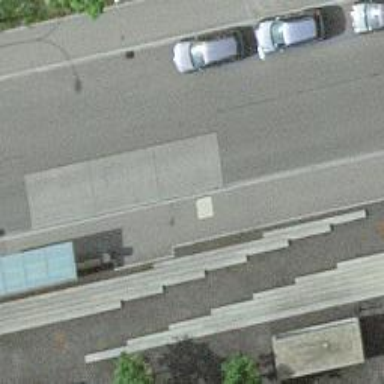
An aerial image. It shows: Asphalt platform for public transport with shelter.